Question: I wanted to test out some different coloured cells in my iPhone App, and I thought that the same coloured cells as the app store ones would probably suit. Therefore I wanted to try them out. Unfortunately I do not have the colour codes for the cells, does anyone know?
These are the colours in action:

Also, would this code be correct to show them?
'''
- (void)tableView: (UITableView *)tableView willDisplayCell: (UITableViewCell *)cell forRowAtIndexPath: (NSIndexPath *)indexPath {
if ( indexPath.row%2 == 0) {
UIColor *altCellColor = [UIColor colorWithRed:256/256.0 green:237/256.0 blue:227/256.0 alpha:1.0]; /
cell.backgroundColor = altCellColor;
}
if ( indexPath.row%2 == 1) {
UIColor *altCellColor2 = [UIColor colorWithRed:1 green:1 blue:1alpha:1.0];
cell.backgroundColor = altCellColor2;
}
'''
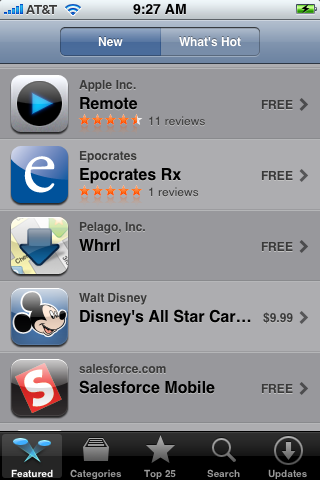
Answer: The code you posted looks like it'll work. The two colors you're looking for are
'''
[UIColor colorWithRed:.678 green:.678 blue:.69 alpha:1]
'''
and
'''
[UIColor colorWithRed:.596 green:.596 blue:.612 alpha:1]
'''